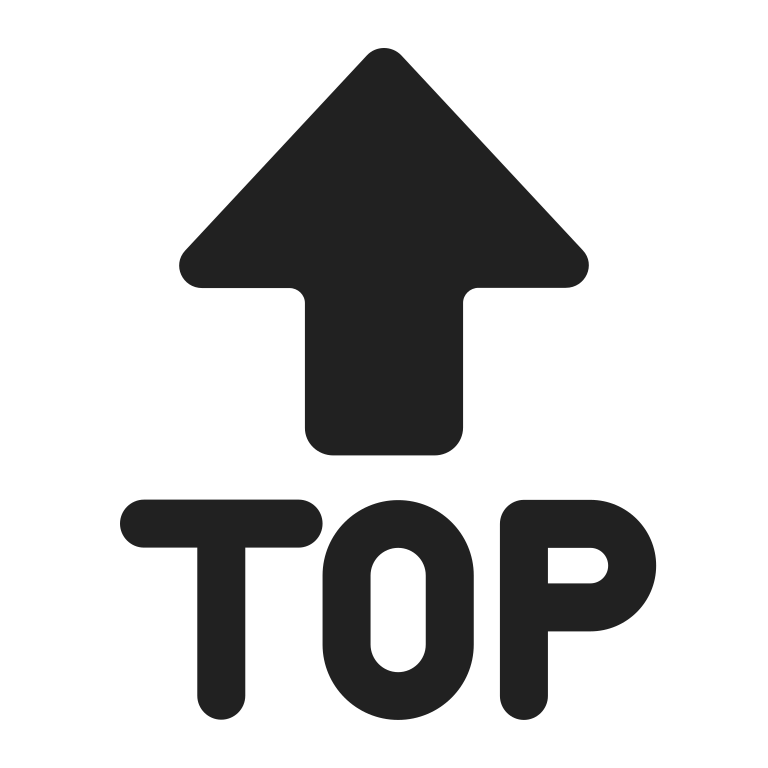
top arrow high contrast